Question: I have a table in Sqlite with these fields:- Number,Value_Pressed,Time,Date, Month,Year
The Output should be Date,Yes,No and Mood.My query returns almost appropriate result but the problem is how can get the total Value pressed on the particular date.
Here's the query m using:-
"select date,year,month, count(*) Yes from value_table where date between 25 and 30 and value_pressed ='YES' group by date".
25 and 30 is date which is in NSstring.
The output of this query is :

i have already used the Union.But it's not returning desired output.Please help me.J
Please help me ...I shall be realy thankful to you for this..
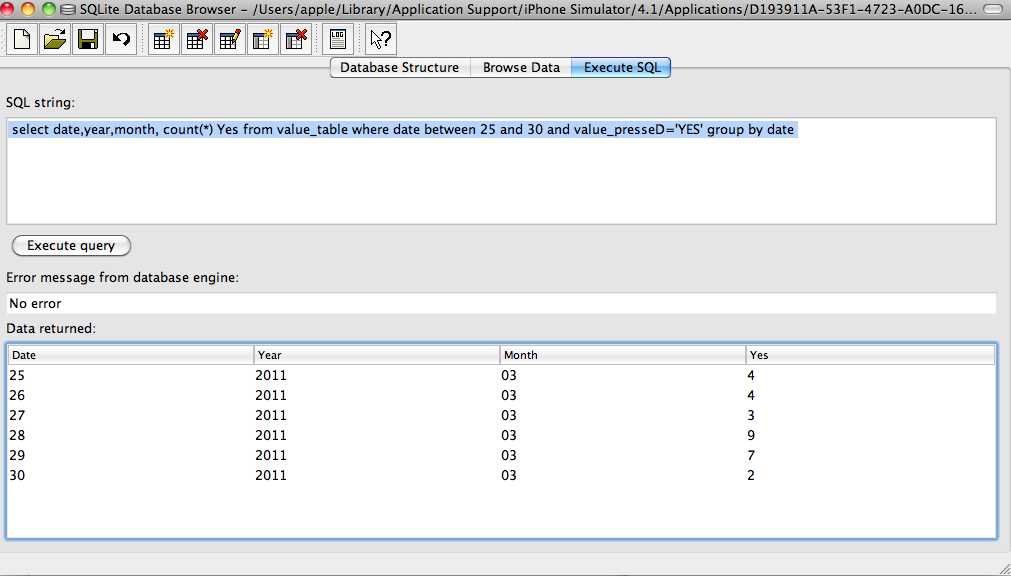
Answer: I'm not sure exactly what you are asking, but if you want a total value, then you should use the SUM function rather than the COUNT function:
'''
SELECT date, year, month, SUM(Value_Pressed) AS Yes
FROM value_table
WHERE date BETWEEN 25 AND 30
AND value_pressed ='YES'
GROUP BY date
'''